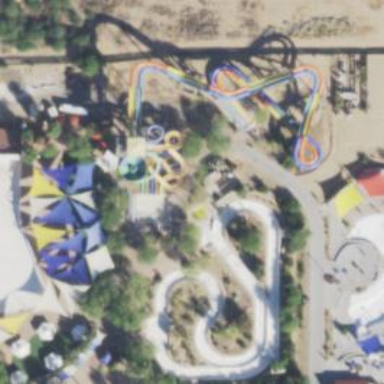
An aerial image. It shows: Water slide attraction.